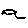
Label: bird